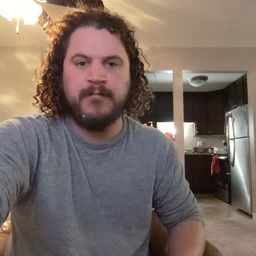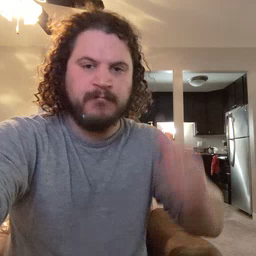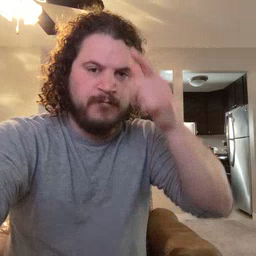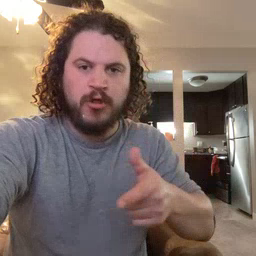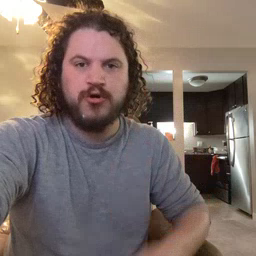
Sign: brother